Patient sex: F
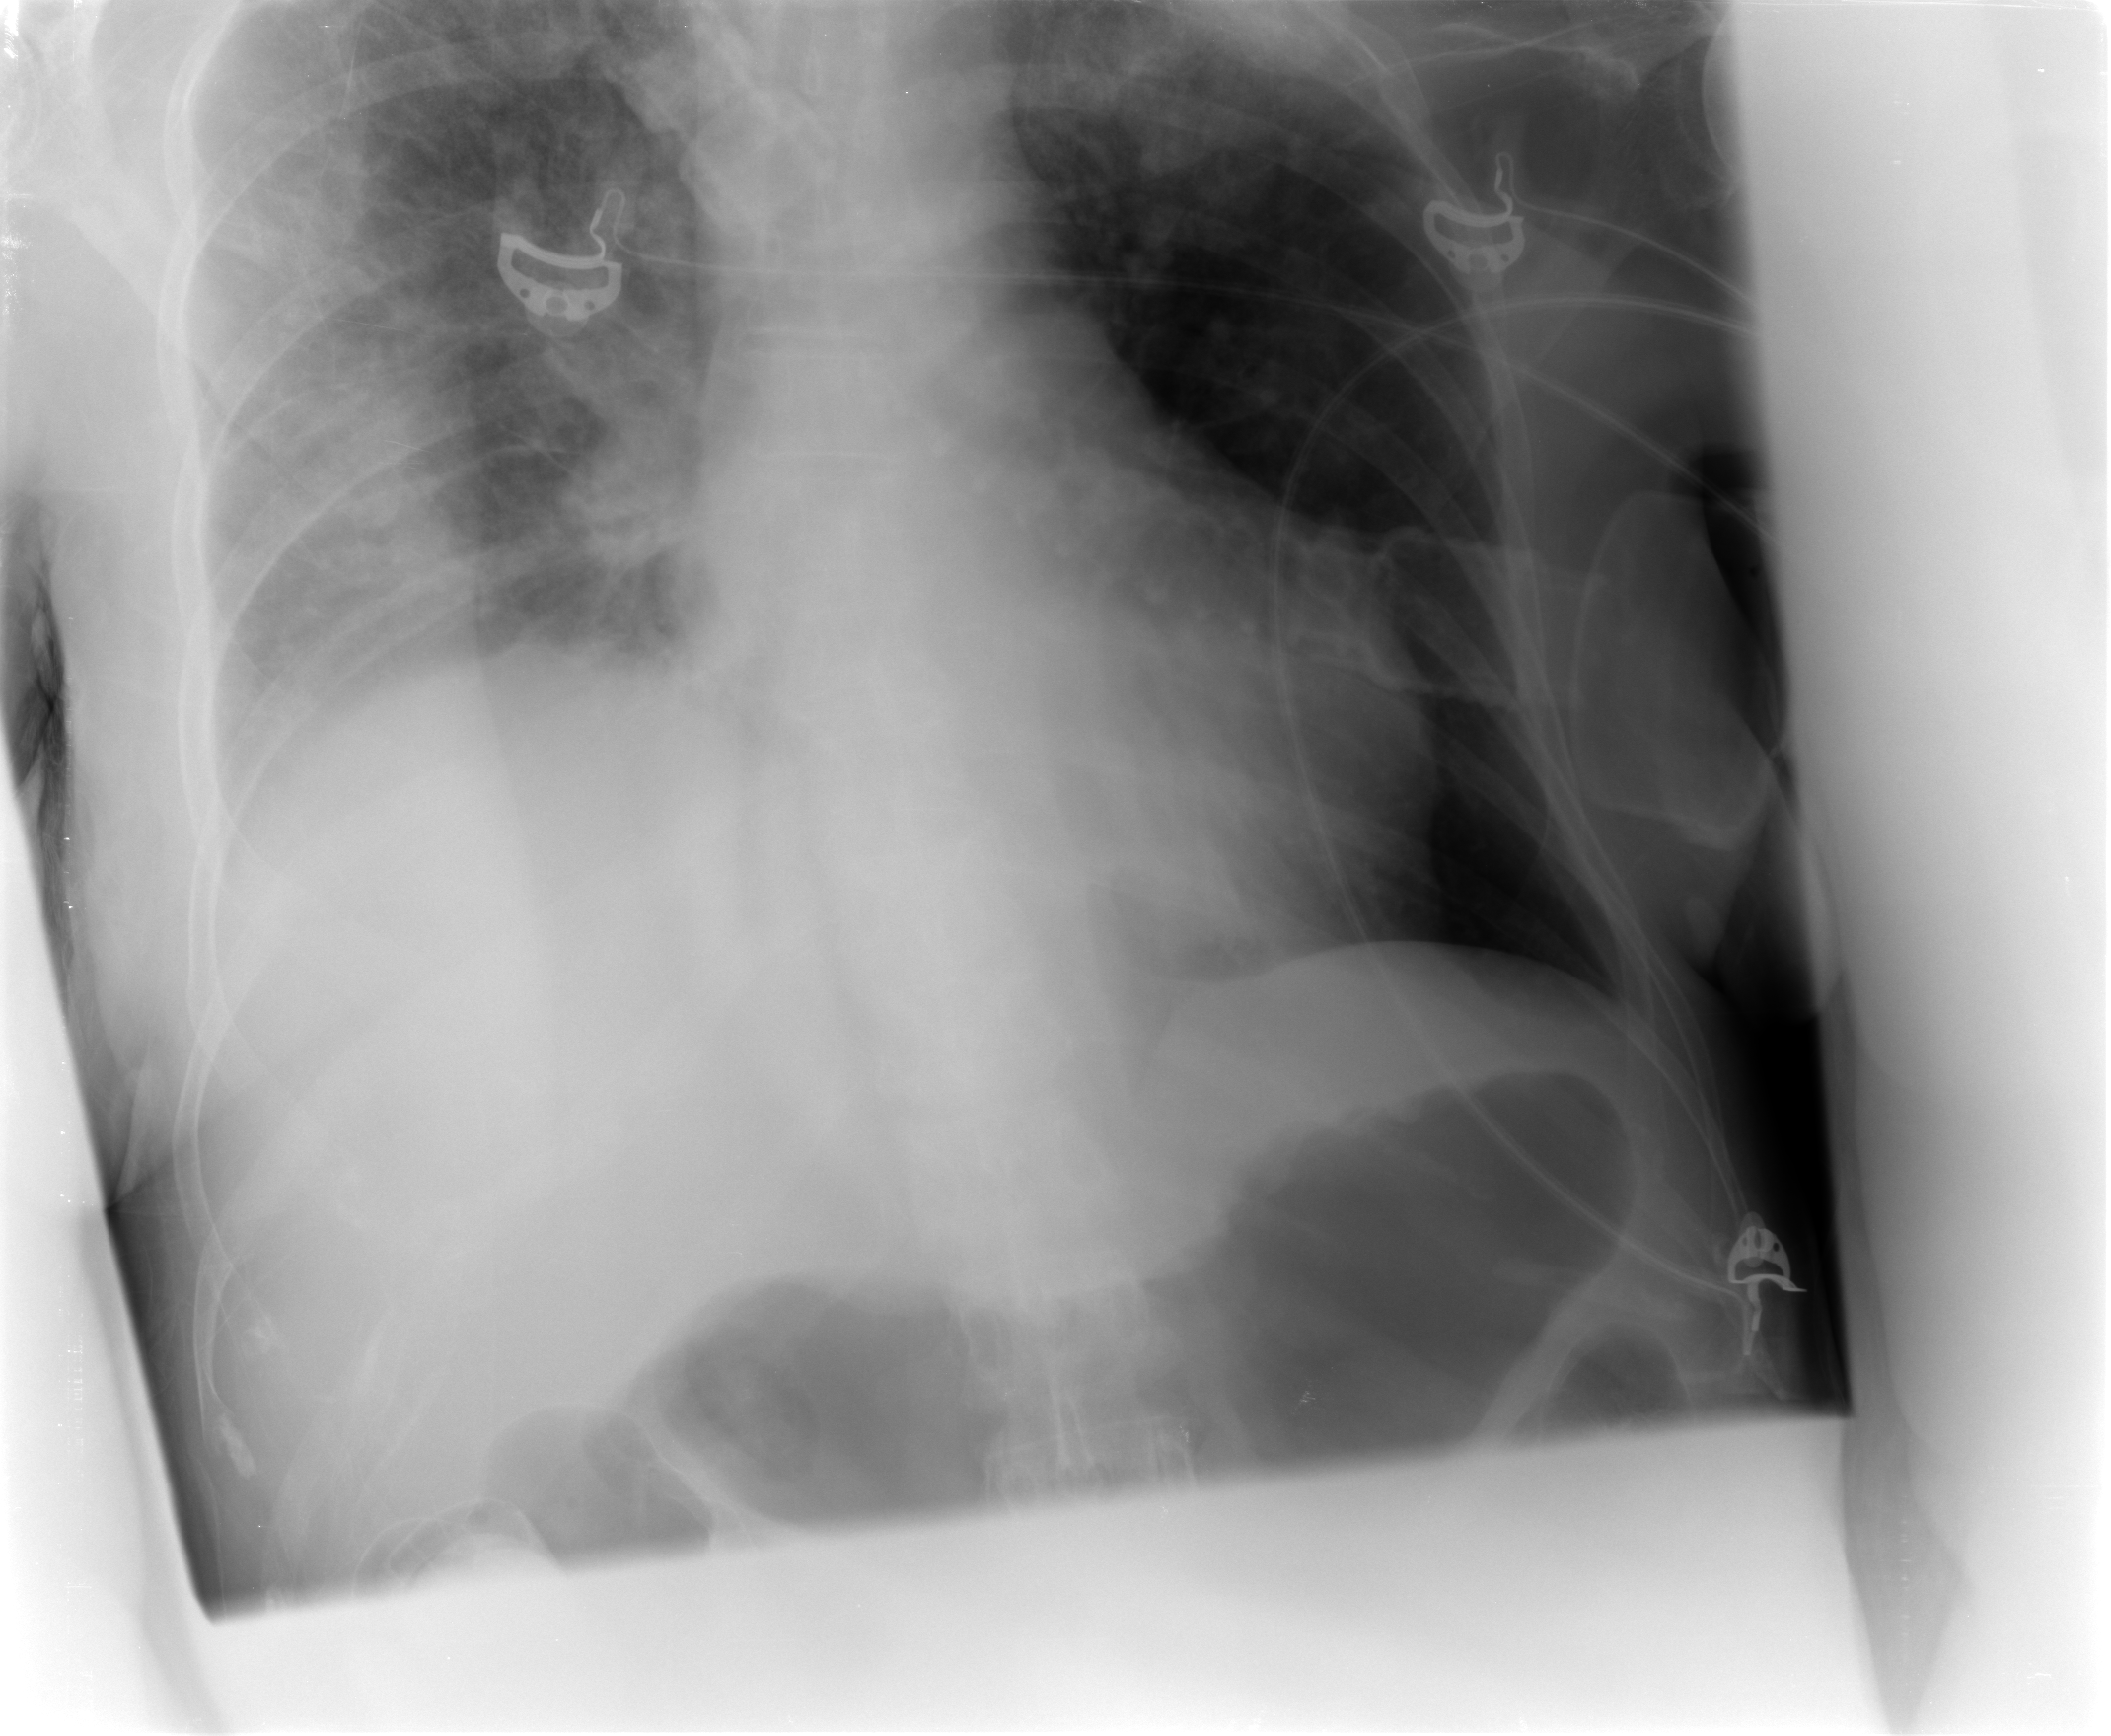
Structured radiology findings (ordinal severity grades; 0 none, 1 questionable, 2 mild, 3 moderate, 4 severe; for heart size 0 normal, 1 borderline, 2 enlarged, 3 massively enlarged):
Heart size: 2
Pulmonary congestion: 2
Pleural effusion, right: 2
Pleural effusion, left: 0
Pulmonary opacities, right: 2
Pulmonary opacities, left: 0
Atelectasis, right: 2
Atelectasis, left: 2